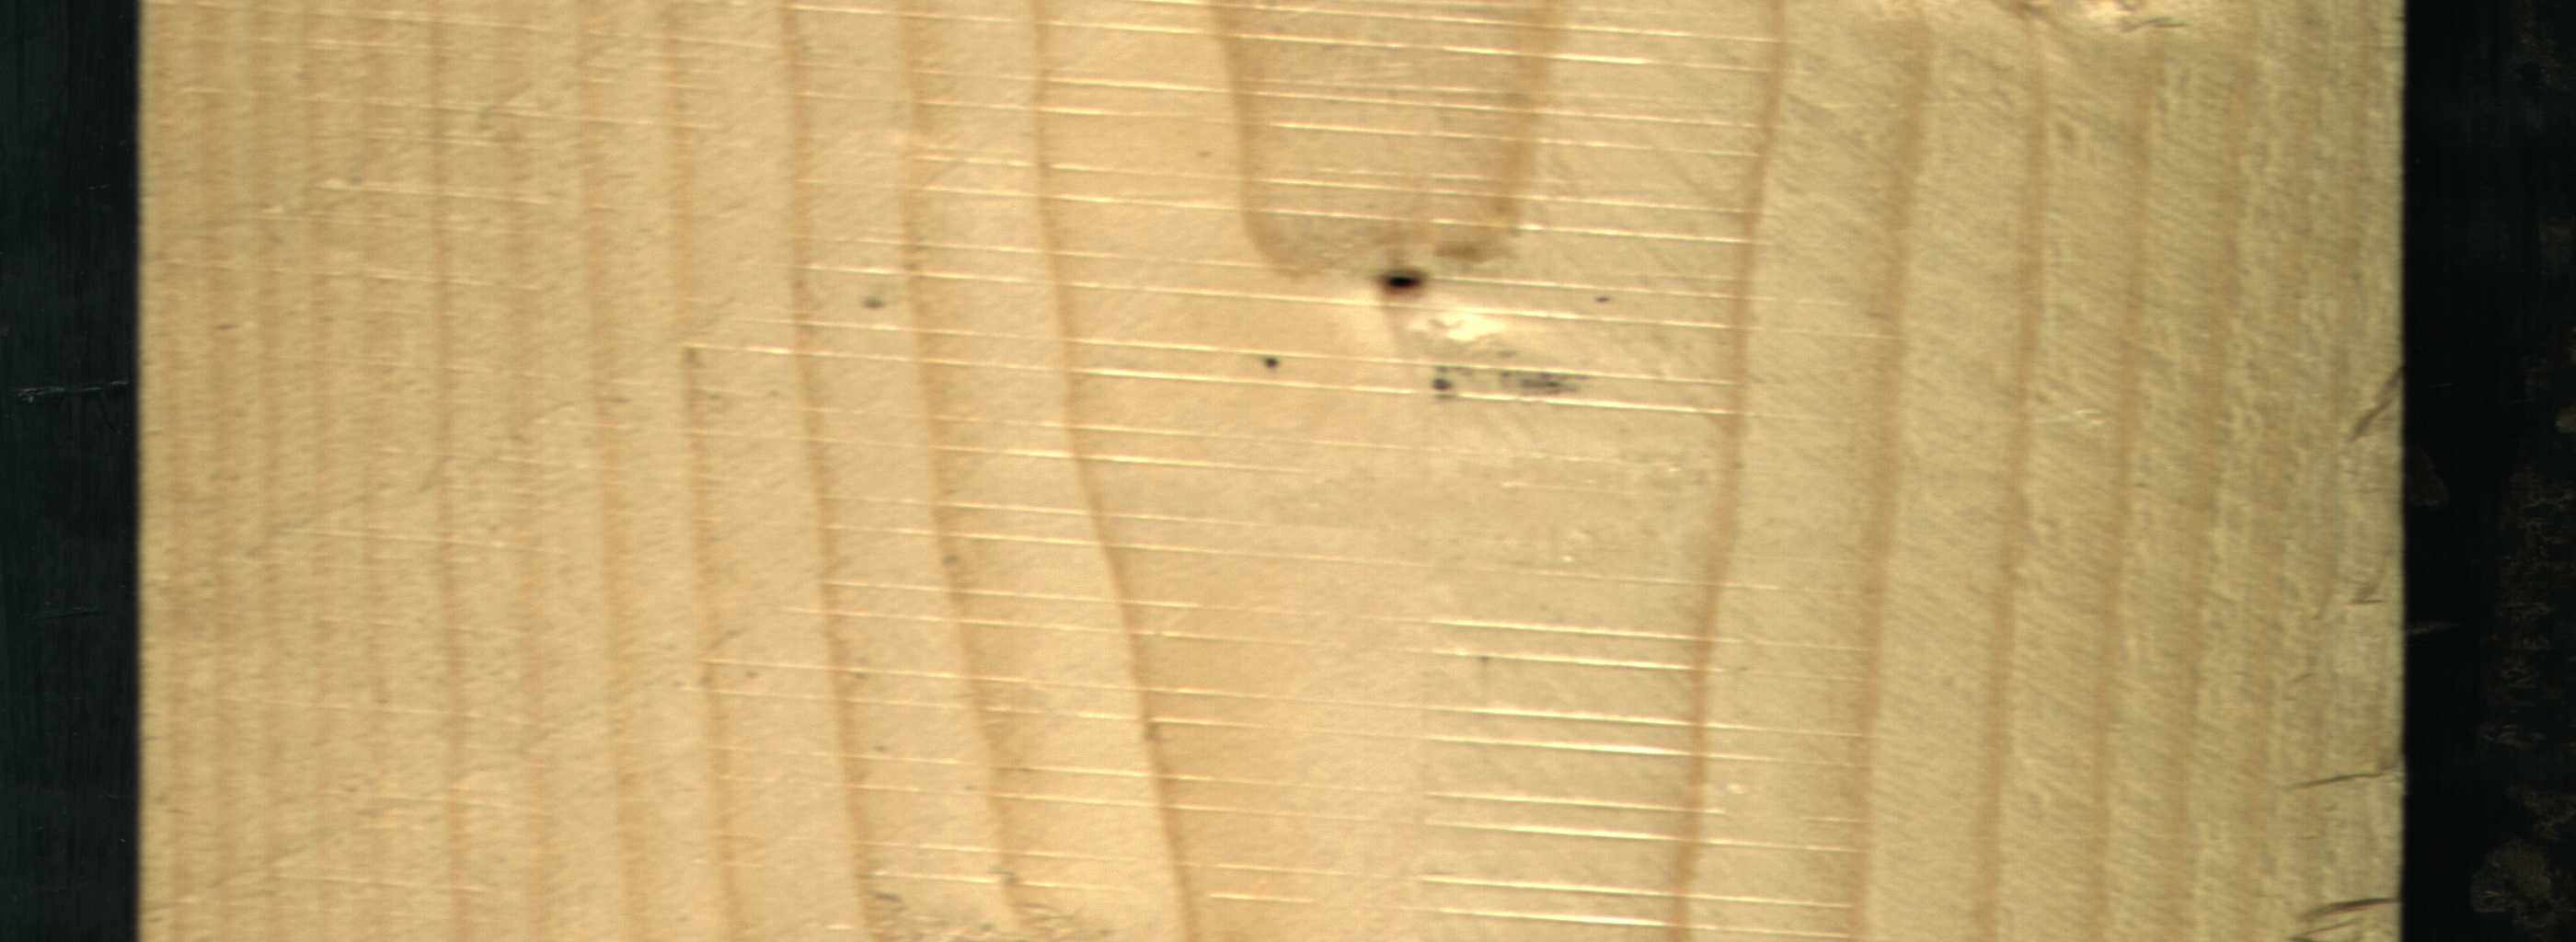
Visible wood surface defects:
Live_Knot